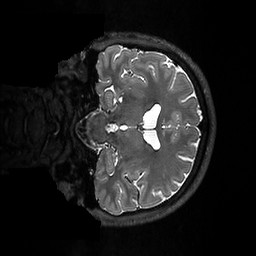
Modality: T2w
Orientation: coronal
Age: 22
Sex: male
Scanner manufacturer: ge
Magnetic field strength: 3 T
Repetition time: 3.202 s
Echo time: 0.0667 s